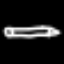
Label: pencil